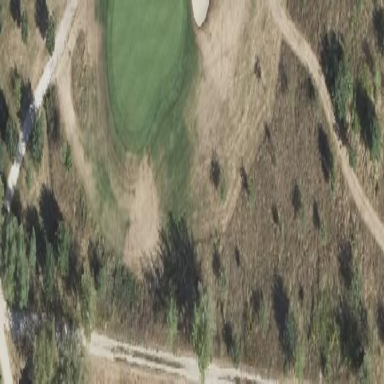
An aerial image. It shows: Golf rough area.